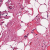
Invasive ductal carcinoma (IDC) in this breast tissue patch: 0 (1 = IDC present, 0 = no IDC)